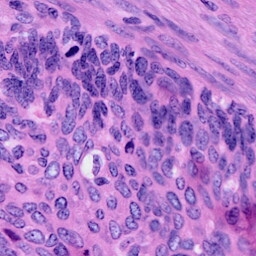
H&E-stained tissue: Cervix